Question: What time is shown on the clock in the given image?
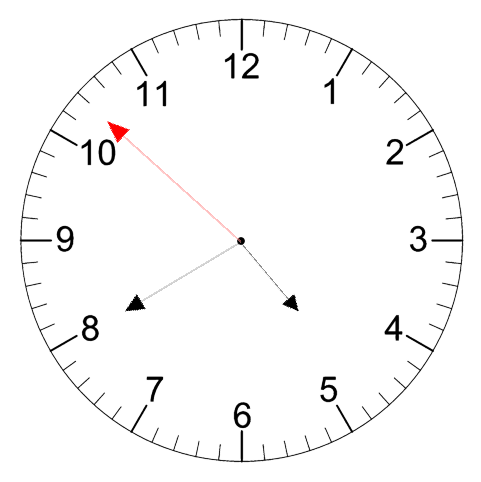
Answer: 04:39:52